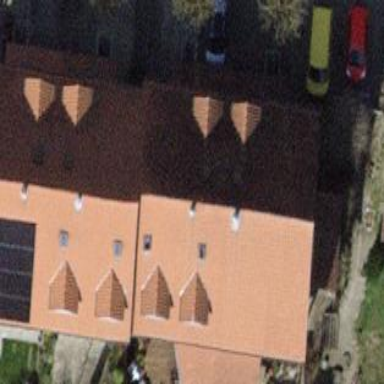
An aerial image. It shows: Terrace building with gabled roof made of tiles.